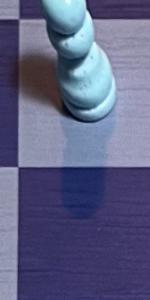
Label: Empty